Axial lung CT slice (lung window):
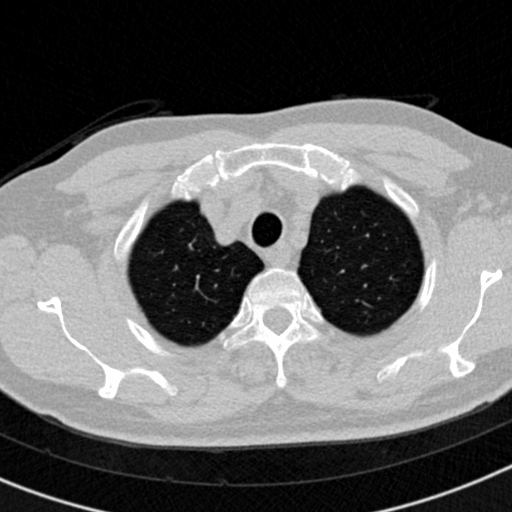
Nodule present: no